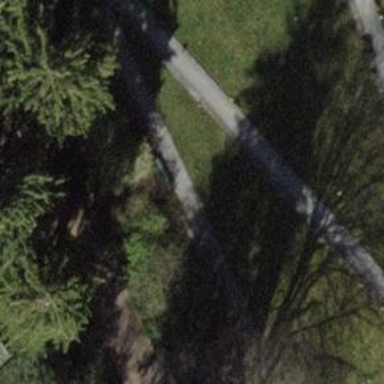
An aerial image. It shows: Bench for seating.